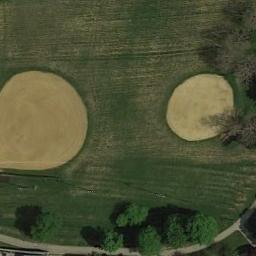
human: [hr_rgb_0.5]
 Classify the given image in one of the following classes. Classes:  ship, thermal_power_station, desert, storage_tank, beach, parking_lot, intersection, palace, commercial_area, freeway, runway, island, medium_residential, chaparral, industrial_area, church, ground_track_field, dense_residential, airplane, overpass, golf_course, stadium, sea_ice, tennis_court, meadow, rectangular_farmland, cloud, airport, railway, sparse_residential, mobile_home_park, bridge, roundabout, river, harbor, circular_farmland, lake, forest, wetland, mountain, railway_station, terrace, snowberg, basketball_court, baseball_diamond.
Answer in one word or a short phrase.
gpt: baseball_diamond